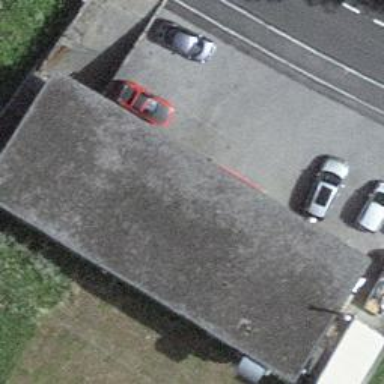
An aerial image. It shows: Car repair shop.